Question: I am able to load an html file in my webengine and sent the traffic through Webscarab with the following code :
'''
System.setProperty("http.proxyHost", "localhost");
System.setProperty("http.proxyPort", "8008");
eng = view.getEngine();
eng.load("http://##########/");
'''
The problem is that I want to load a local html page via the 'eng.loadContent(String htmlCode);' method and again send the traffic through Webscarab. When I load the content into the webengine, the Webscarab is running but it does not seem to interfere the communication.
My goal is to achieve a communication through socket between a client and a server. The server which is a java program, run in the same machine as the Apache server, where i have my html and php pages. When the user makes a correct log in to the server, the server hits one of the pages to the local HTTP server and sends back to the client the source of the page as a string through the socket.
The next thing is webscarab to interfere before to load this content to the webengine and see the html page in the webview. After the changes to the code, I want to send the response from webengine to server, again through the socket.
To understand better what i want to do, below is the diagram of the architecture of my system.

Thanks in advance
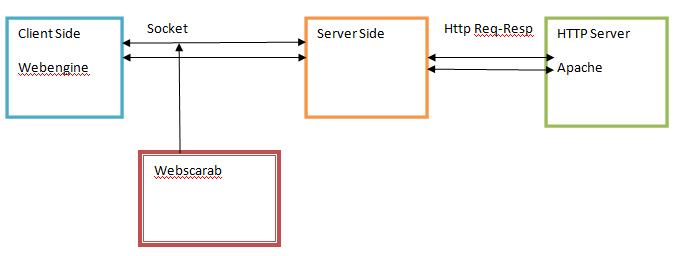
Answer: When you load your page from html using 'loadContent()' there is no traffic outside of JVM. You make a String, you put it into 'WebEngine' and it parses that string. No proxy, no web, no sockets unless your page refers to some web resources.
As a workaround you may try to use separate engine to provide local html as sites. E.g. <URL>. In a Jetty you can introduce a simple handler which return string you need, then give corresponding url to 'WebEngine'.